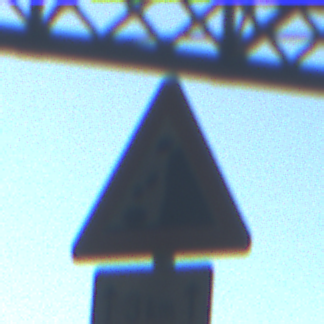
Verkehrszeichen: SteinschlagRechts
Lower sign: LaengeEinerStrecke2
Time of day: Midday
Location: Outdoor (Urban)
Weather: Clear
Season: NotSpecified
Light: Natural